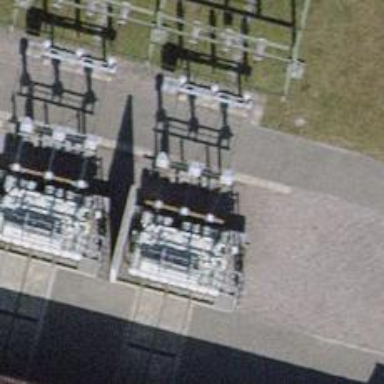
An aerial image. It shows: Insulator used in power systems.